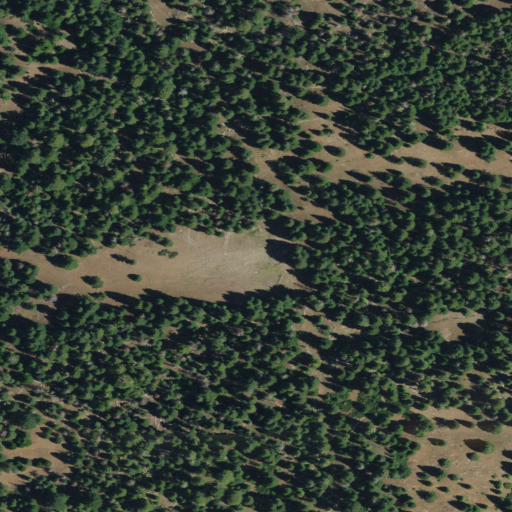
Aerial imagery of plain(s) in California named Old Lady Glade containing only evergreen forest